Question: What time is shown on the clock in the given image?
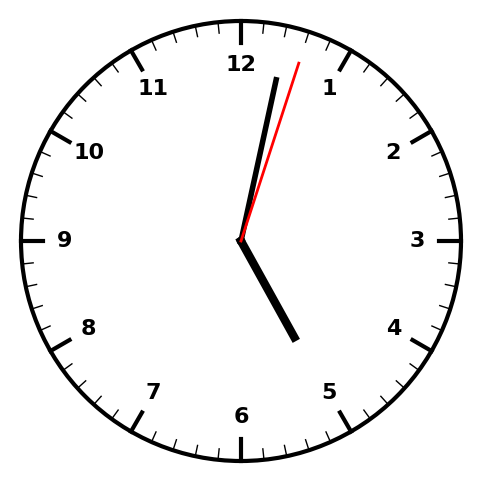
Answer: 05:02:03